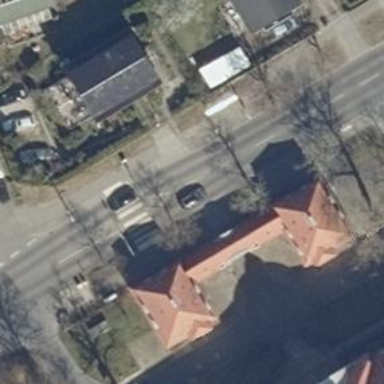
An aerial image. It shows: Secondary road with asphalt surface and lane markings. The road has sidewalks on both sides.